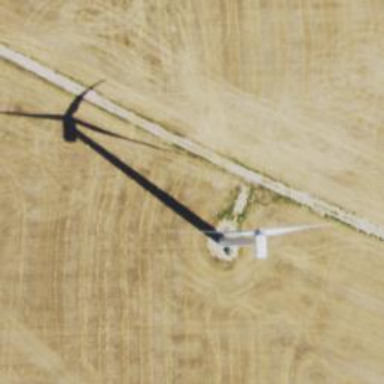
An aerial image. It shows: Wind generator using horizontal axis wind turbines.